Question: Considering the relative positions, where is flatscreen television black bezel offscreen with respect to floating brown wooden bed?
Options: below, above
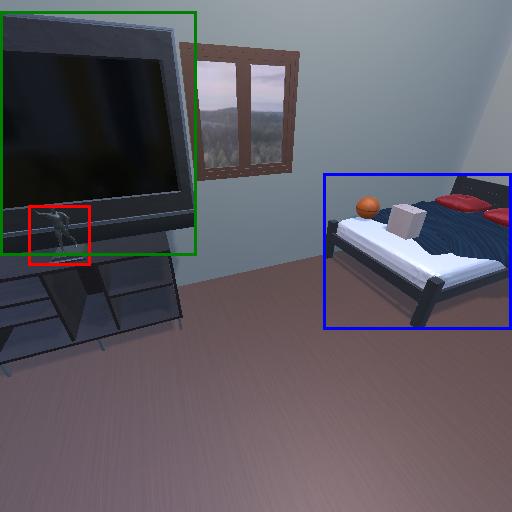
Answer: below